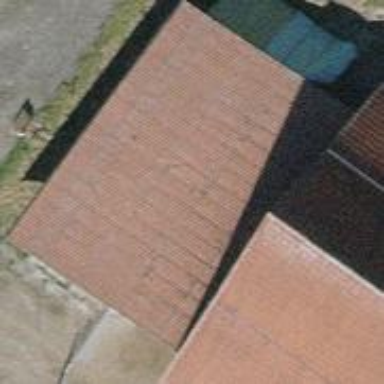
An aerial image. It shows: View of roof of building.